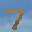
Label: 7